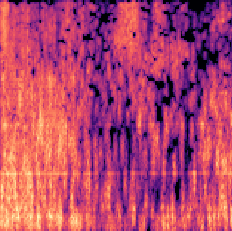
Sound class: Helicopter